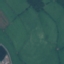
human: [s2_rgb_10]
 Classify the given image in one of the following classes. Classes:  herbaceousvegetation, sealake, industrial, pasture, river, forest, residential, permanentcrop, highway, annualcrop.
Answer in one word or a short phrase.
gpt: Pasture